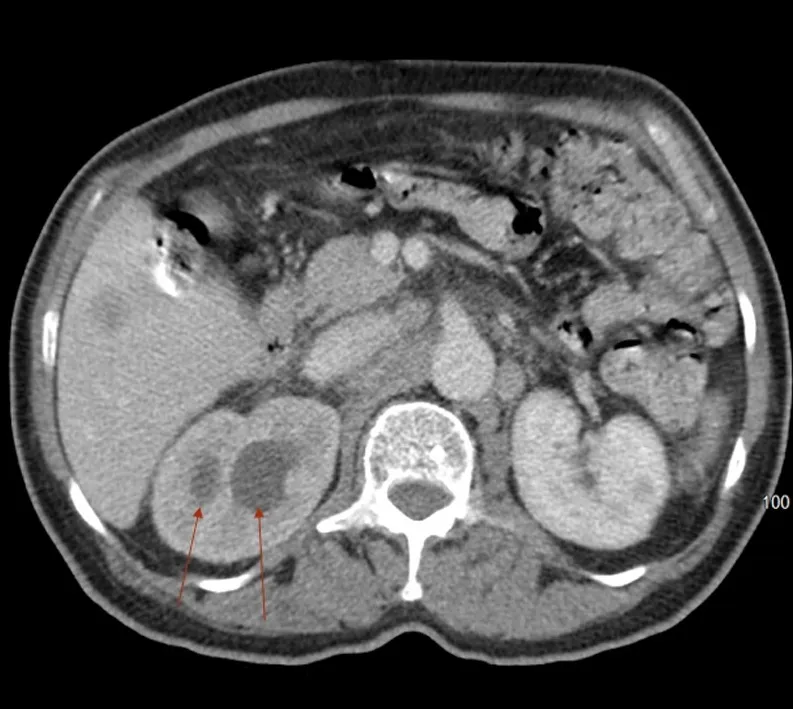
Axial view of CT scan with contrast showing delayed nephrogram and hydronephrosis of both collecting systems (see arrows) on the right kidney.
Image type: radiology (ct)